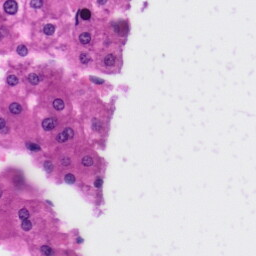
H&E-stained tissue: Liver